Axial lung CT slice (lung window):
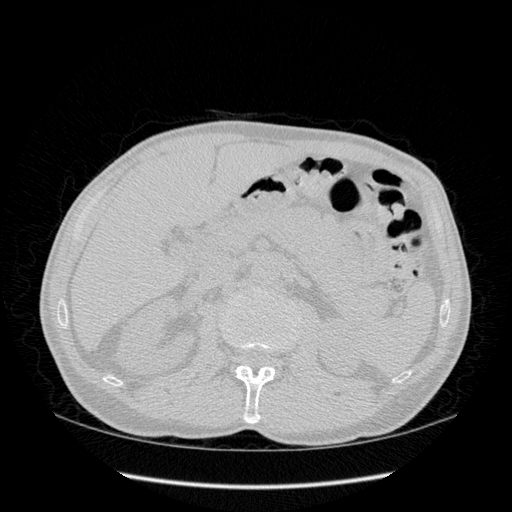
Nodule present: no